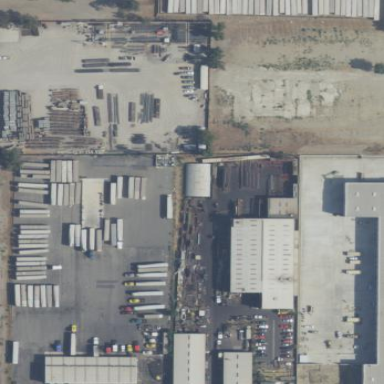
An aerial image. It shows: Industrial area.